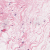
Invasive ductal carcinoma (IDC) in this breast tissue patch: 0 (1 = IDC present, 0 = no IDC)